Aerial crown-view tile of a tropical tree (Barro Colorado Island, Panama), acquired 20250512:
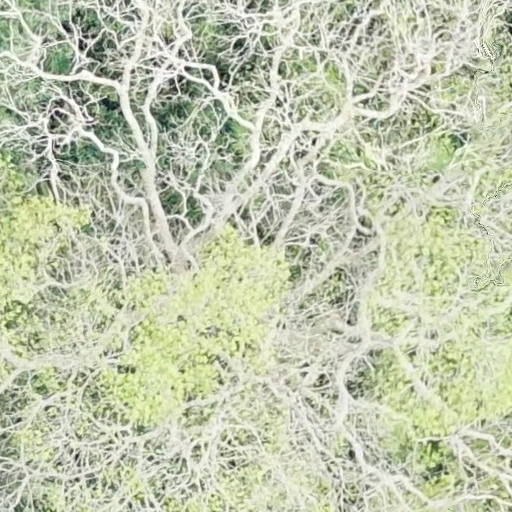
Species: Dipteryx oleifera
GBIF accepted scientific name: Dipteryx oleifera
Crown area: 915.497 m²